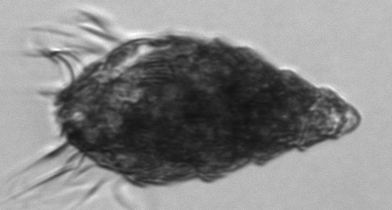
Label: Laboea_strobila